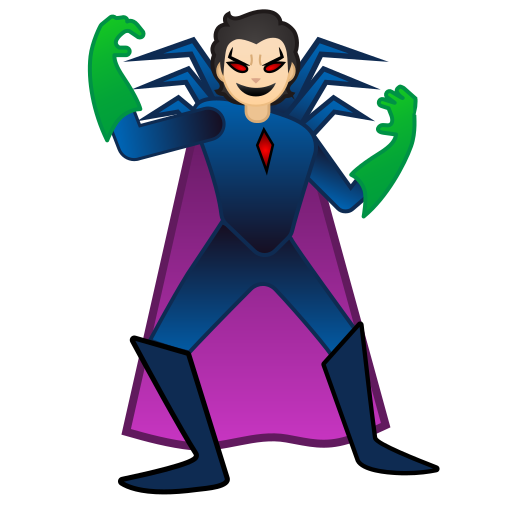
Emoji: 🦹🏻